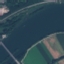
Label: River